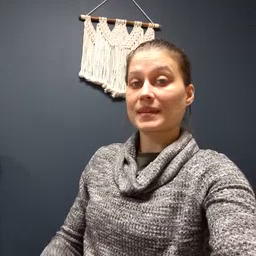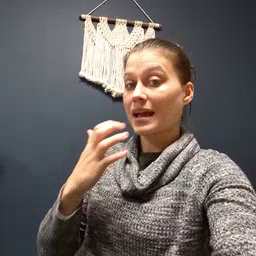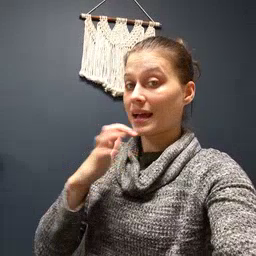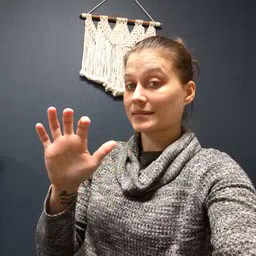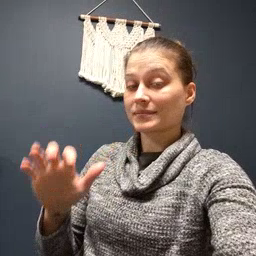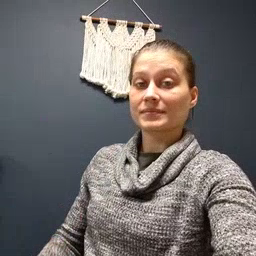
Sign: hot